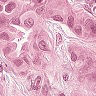
Metastatic tissue present: yes